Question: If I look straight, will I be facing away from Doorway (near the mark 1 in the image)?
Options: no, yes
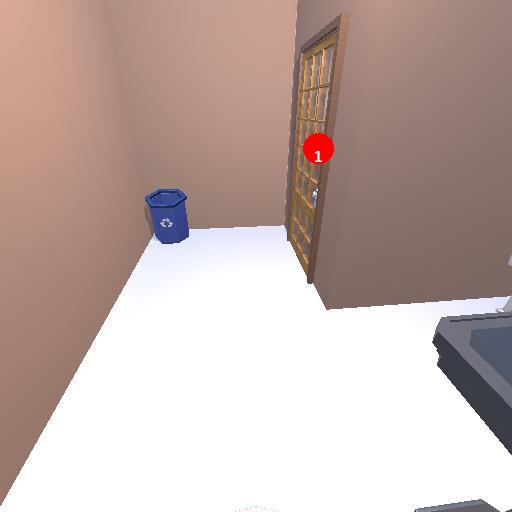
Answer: no